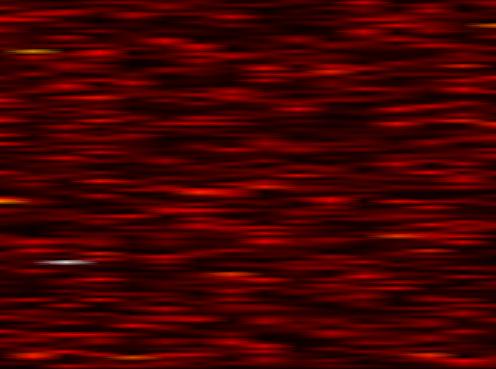
Label: FOFDM